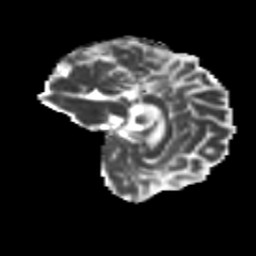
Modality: MD
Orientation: sagittal
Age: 49
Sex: female
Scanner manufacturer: siemens
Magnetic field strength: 3 T
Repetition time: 8.6 s
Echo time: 0.095 s